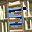
Label: 5